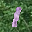
Label: 1